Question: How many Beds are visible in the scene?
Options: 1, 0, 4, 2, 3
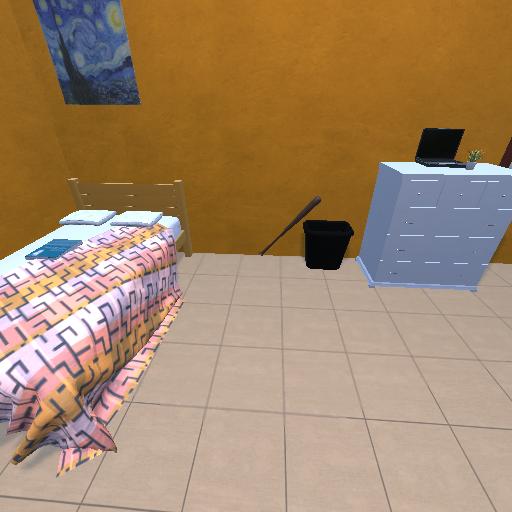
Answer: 1